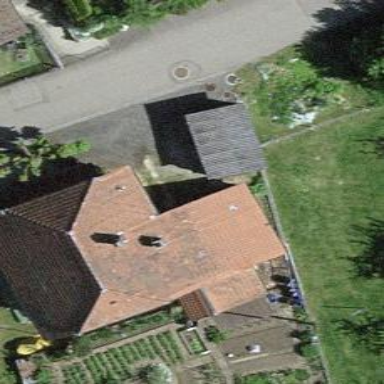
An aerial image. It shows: Residential building.